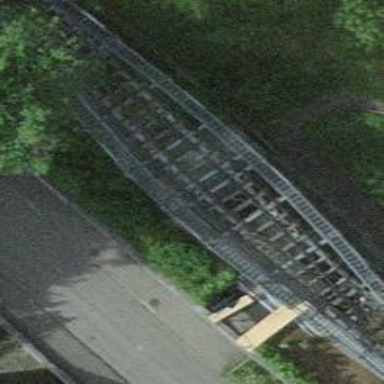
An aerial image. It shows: Funicular railway bridge.